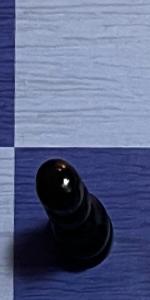
Label: King_Black